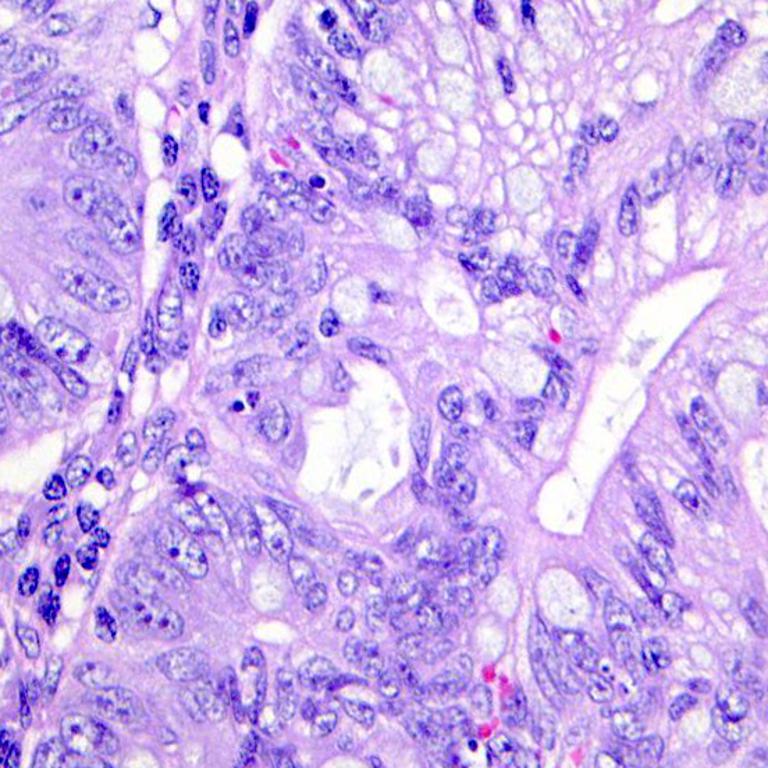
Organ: colon
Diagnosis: adenocarcinomas